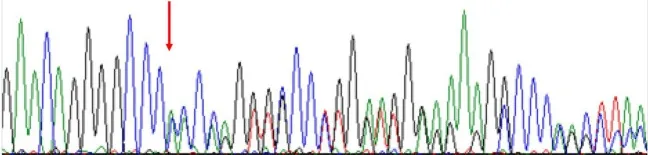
Sequencing chromatogram of GRN from the proband showing the heterozygous variant c.1018delC. The red arrow shows the C deletion in 1018 position in exon 10 introducing premature stop codon p. H340TfsX21 (Homo sapiens, Reference sequence ENSG00000030582.18, LRG_661). WT, wild type.
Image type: chart (chart)